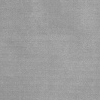
Atmospheric dust classification: dusty